Field crop: tomato
Growth stage: 2
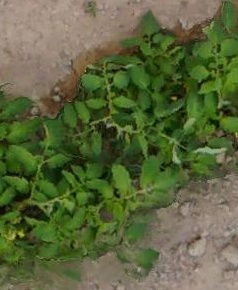
Species: tomato